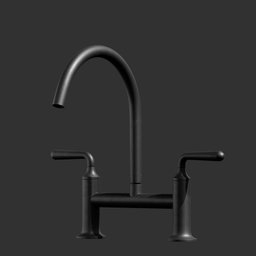
Label: appliances